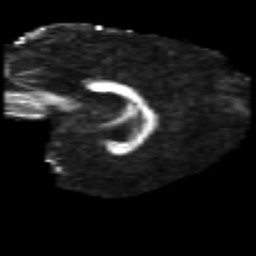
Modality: FA
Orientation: sagittal
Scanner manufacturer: philips
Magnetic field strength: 3 T
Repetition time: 8.6 s
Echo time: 0.127 s